Question: html:
'''
<tr>
<td><input style="margin: 2px;" type="button" name="delete" class="delete_types" id="delete_name"/>
<a href="{% url setting.views.type_list type.id %}" style="color:black"><div class="rounded_list">{{type.title}} <span style="float:right;" > {{ type.is_active|yesno:"On,Off" }} ></span></div></a>
<input style="margin: 2px;" type="button" name="delete" value="Delete" id="{{ type.id }}" class="type_delete"/>
</td>
</tr>
'''
I want to keep the two input button and middle div into same line.Now it looks in below screen shot.I am working in django framework.I tried with 'display:inline' and 'display:block' not making any sense.Please help

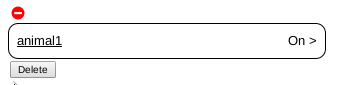
Answer: Use 'float:left;' to show them inline.
'''
<input type="button" id="delete_name" class="delete_types" name="delete" style="margin: 2px; float: left;">
'''